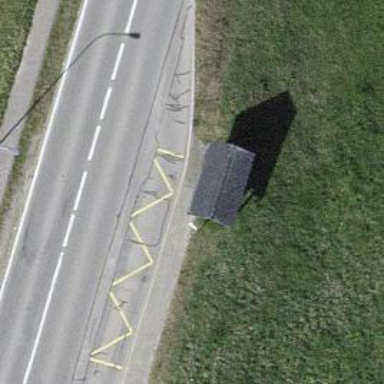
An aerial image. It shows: Bus stop with sheltered platform for public transport.